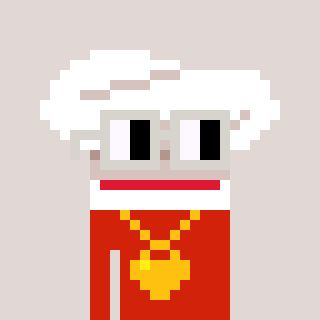
a pixel art character with square light gray glasses, a chef hat-shaped head and a red-colored body on a warm background